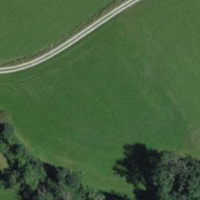
EUNIS habitat code: 52
Species observed at this site:
Fagopyrum esculentum
Filipendula ulmaria